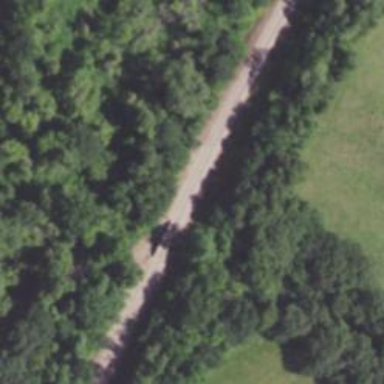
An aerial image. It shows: Railway track.